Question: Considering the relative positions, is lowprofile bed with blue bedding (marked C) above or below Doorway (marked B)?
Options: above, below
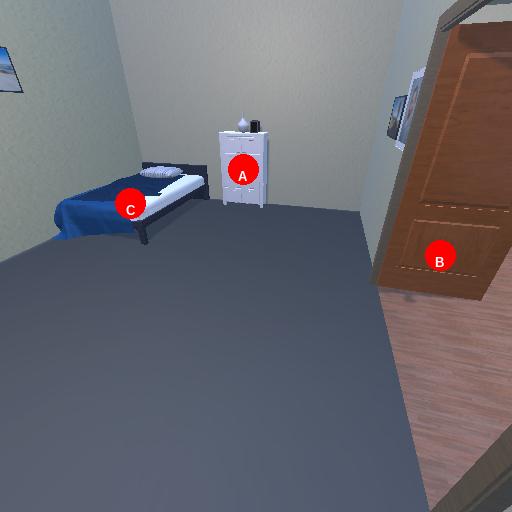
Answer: above